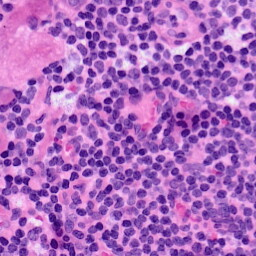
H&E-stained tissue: LymphNode